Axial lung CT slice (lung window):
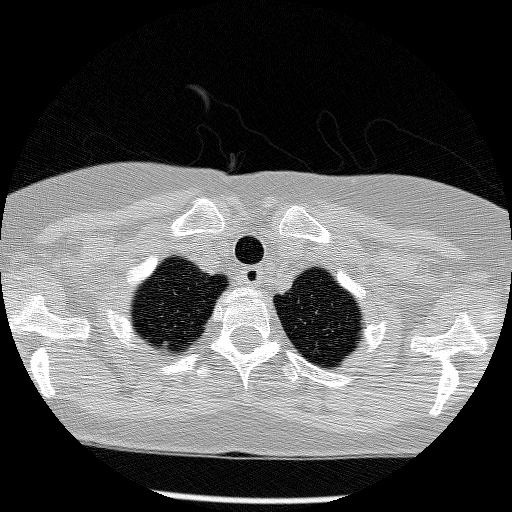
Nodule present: no